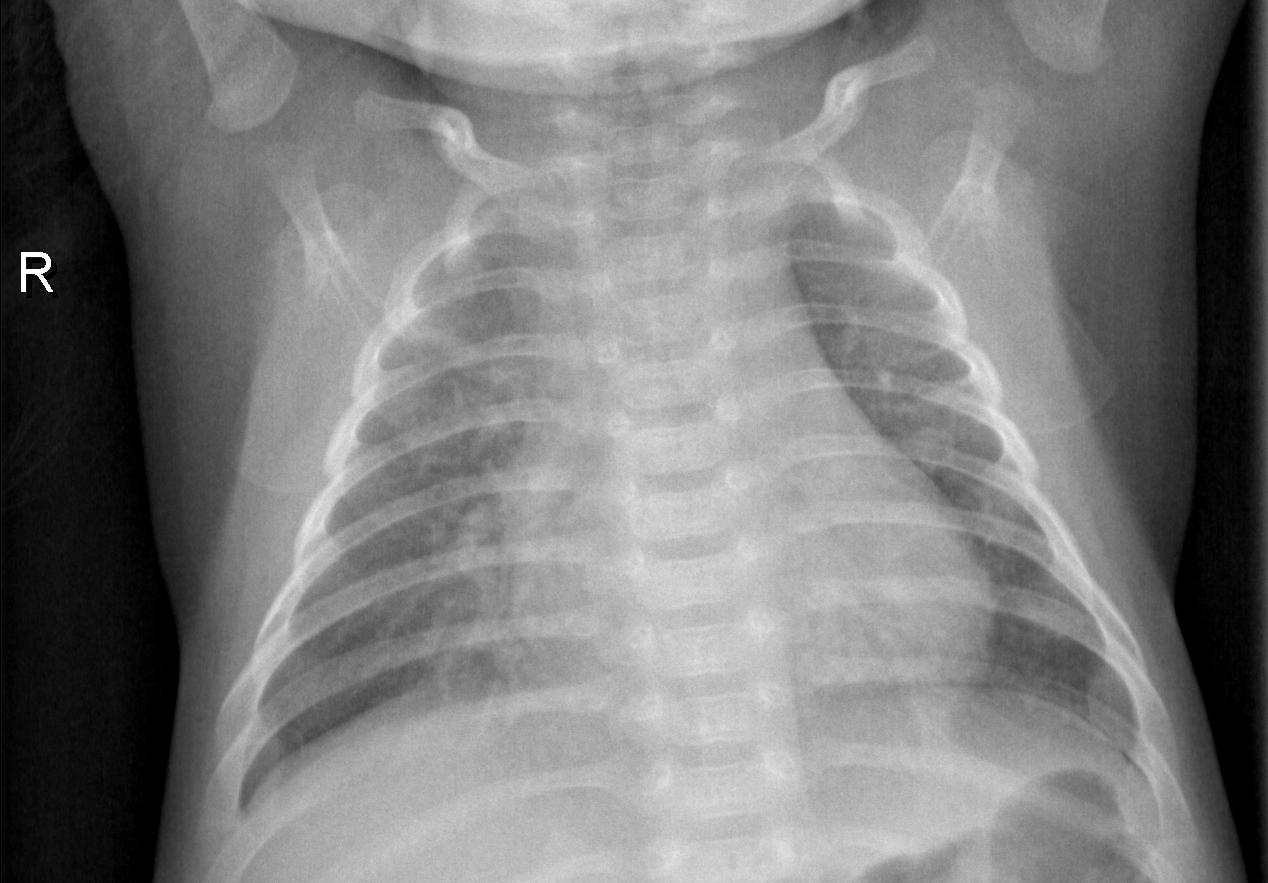
Diagnosis: PNEUMONIA